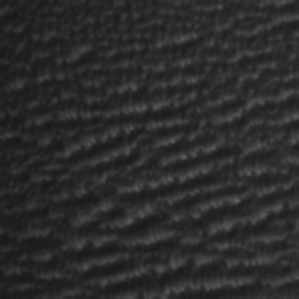
Label: frost